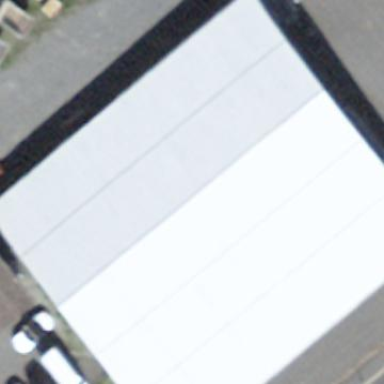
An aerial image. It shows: Warehouse.